Field crop: maize
Growth stage: 1
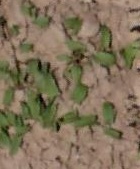
Species: convolvulus